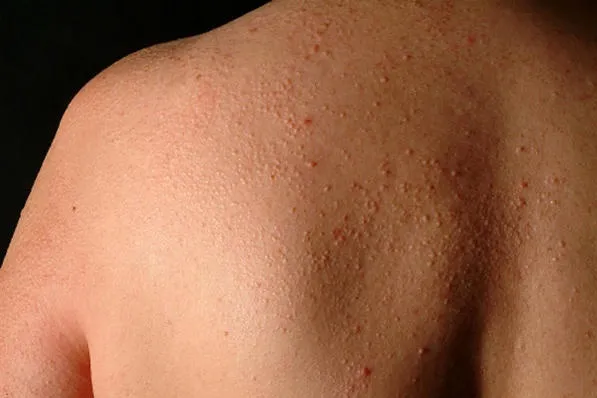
Lichenoid papules beside thickened skin on the dorsal aspect of the left shoulder.
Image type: medical_photograph (skin_photograph)